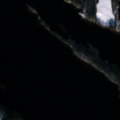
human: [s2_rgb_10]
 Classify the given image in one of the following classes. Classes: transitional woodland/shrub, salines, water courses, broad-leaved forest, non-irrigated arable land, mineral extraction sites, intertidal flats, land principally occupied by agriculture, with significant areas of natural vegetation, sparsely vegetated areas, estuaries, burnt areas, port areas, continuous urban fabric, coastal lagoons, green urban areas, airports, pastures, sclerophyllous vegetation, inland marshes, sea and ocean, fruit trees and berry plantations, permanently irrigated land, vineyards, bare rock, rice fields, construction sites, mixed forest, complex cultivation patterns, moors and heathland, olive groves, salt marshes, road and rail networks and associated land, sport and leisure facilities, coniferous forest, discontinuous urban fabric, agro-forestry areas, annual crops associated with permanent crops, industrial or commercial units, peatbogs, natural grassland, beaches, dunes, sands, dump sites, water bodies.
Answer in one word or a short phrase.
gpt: coniferous forest, mixed forest, water bodies